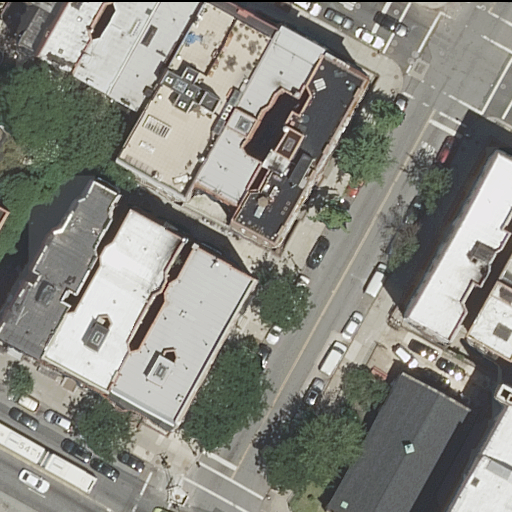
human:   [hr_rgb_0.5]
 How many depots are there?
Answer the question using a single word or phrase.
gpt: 0

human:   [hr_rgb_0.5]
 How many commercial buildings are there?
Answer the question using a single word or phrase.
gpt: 0

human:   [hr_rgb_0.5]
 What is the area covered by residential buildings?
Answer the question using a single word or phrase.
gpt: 3989m2

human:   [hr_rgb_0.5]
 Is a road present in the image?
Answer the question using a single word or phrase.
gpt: yes

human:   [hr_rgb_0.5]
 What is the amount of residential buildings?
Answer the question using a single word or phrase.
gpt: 16

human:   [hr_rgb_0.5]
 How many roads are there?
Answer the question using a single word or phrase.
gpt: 3

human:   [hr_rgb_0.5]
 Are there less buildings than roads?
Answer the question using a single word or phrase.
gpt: no

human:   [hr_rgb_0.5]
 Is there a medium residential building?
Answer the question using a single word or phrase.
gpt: yes

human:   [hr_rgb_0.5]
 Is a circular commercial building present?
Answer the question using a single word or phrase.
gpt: no

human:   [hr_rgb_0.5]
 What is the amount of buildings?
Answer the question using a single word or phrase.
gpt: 16

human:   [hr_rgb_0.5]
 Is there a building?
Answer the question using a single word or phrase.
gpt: yes

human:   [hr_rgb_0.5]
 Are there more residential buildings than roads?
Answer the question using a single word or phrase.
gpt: yes

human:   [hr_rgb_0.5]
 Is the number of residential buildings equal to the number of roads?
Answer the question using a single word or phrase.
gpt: no

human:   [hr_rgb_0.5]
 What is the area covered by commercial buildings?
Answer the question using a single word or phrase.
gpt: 0m2

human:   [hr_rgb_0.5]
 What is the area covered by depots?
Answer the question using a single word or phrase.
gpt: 0m2

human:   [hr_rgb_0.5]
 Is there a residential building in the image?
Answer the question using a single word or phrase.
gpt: yes

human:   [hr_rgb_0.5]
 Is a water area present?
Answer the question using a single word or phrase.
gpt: no

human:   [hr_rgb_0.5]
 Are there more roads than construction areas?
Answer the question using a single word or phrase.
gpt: yes

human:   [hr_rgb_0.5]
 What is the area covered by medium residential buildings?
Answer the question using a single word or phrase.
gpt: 3230m2

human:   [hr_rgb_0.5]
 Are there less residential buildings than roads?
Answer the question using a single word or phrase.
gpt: no

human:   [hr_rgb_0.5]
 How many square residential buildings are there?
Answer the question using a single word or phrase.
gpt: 0

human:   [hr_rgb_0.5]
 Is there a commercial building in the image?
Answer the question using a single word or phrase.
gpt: no

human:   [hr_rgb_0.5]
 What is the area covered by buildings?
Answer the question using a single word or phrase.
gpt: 3989m2

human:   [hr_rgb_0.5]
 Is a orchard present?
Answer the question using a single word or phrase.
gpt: no

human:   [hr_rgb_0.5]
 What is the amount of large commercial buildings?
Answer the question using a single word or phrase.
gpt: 0

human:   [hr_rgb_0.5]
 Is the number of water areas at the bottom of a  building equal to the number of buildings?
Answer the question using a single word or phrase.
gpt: no

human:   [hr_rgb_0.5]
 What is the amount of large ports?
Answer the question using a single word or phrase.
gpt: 0

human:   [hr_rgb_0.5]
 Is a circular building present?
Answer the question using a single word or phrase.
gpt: no

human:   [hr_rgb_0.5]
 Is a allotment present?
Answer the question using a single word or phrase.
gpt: no

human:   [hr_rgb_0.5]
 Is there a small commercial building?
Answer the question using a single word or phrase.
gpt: no

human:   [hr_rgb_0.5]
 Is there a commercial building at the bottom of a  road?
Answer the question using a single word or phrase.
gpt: no

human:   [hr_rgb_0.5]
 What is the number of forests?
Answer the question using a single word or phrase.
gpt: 0

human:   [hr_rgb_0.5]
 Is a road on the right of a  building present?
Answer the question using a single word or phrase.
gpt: yes

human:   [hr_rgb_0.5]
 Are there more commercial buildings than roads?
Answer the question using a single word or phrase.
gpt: no

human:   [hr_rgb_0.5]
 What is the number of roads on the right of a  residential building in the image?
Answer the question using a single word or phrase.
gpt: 2

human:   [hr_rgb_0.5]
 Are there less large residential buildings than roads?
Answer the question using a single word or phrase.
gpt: yes

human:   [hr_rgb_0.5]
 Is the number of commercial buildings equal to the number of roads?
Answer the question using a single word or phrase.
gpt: no

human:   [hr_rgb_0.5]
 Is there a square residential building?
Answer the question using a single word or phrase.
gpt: no

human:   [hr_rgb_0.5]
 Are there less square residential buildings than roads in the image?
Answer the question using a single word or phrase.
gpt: yes

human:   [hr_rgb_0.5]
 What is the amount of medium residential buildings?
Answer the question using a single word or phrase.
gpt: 11

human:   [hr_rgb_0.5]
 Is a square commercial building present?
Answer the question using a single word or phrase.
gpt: no

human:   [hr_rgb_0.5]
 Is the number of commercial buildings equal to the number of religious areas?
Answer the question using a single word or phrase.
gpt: yes

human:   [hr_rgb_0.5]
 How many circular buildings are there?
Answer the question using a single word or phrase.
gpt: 0

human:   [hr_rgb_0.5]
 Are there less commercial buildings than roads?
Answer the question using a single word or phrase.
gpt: yes

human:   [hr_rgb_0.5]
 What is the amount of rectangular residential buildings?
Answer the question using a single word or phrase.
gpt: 5

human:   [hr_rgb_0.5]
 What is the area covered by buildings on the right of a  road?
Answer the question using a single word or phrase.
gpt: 3069m2

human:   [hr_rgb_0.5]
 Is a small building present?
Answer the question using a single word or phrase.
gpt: yes

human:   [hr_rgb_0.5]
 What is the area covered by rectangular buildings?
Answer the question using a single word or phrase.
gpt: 623m2

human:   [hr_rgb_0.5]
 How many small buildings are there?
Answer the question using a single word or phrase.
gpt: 4

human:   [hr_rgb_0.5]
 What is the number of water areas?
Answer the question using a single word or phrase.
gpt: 0

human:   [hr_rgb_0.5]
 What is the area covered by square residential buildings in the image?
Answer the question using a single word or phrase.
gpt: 0m2

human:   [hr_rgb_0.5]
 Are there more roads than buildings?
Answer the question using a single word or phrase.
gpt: no

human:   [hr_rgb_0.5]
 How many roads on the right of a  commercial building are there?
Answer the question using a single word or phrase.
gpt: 0

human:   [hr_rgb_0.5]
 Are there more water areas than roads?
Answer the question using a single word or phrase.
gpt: no

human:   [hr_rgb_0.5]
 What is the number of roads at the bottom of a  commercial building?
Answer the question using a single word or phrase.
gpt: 0

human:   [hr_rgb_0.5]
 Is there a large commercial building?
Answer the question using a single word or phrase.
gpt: no

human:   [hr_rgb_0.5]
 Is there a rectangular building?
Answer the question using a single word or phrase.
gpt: yes

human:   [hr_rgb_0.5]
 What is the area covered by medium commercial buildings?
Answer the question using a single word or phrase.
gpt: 0m2

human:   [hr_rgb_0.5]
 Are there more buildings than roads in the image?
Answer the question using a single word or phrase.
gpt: yes

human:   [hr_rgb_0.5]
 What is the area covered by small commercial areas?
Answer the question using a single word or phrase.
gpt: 0m2

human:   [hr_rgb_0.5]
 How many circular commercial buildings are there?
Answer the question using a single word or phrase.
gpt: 0

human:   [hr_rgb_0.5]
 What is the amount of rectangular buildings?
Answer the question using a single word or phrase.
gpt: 5

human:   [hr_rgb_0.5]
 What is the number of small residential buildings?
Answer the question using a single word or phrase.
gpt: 4

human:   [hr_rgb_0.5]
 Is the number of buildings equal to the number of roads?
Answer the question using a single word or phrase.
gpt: no